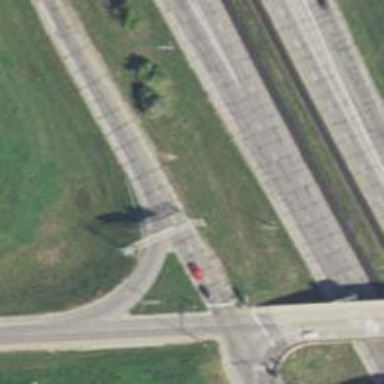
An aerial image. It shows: Overhead guidepost.